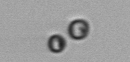
Label: Phaeocystis